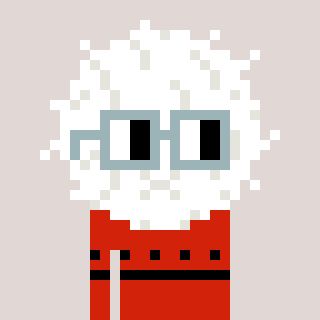
a pixel art character with square dark gray glasses, a cottonball-shaped head and a red-colored body on a warm background